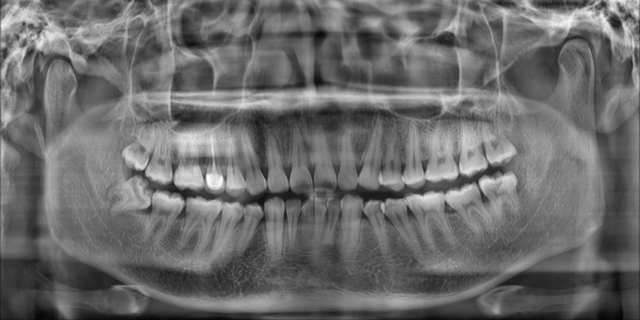
adult